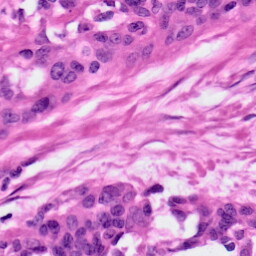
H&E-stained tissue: Ovarian